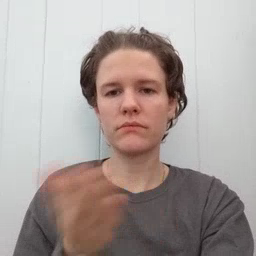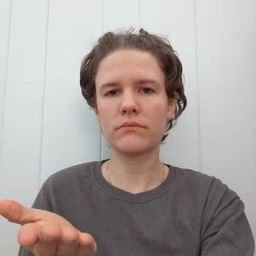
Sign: book